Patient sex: M
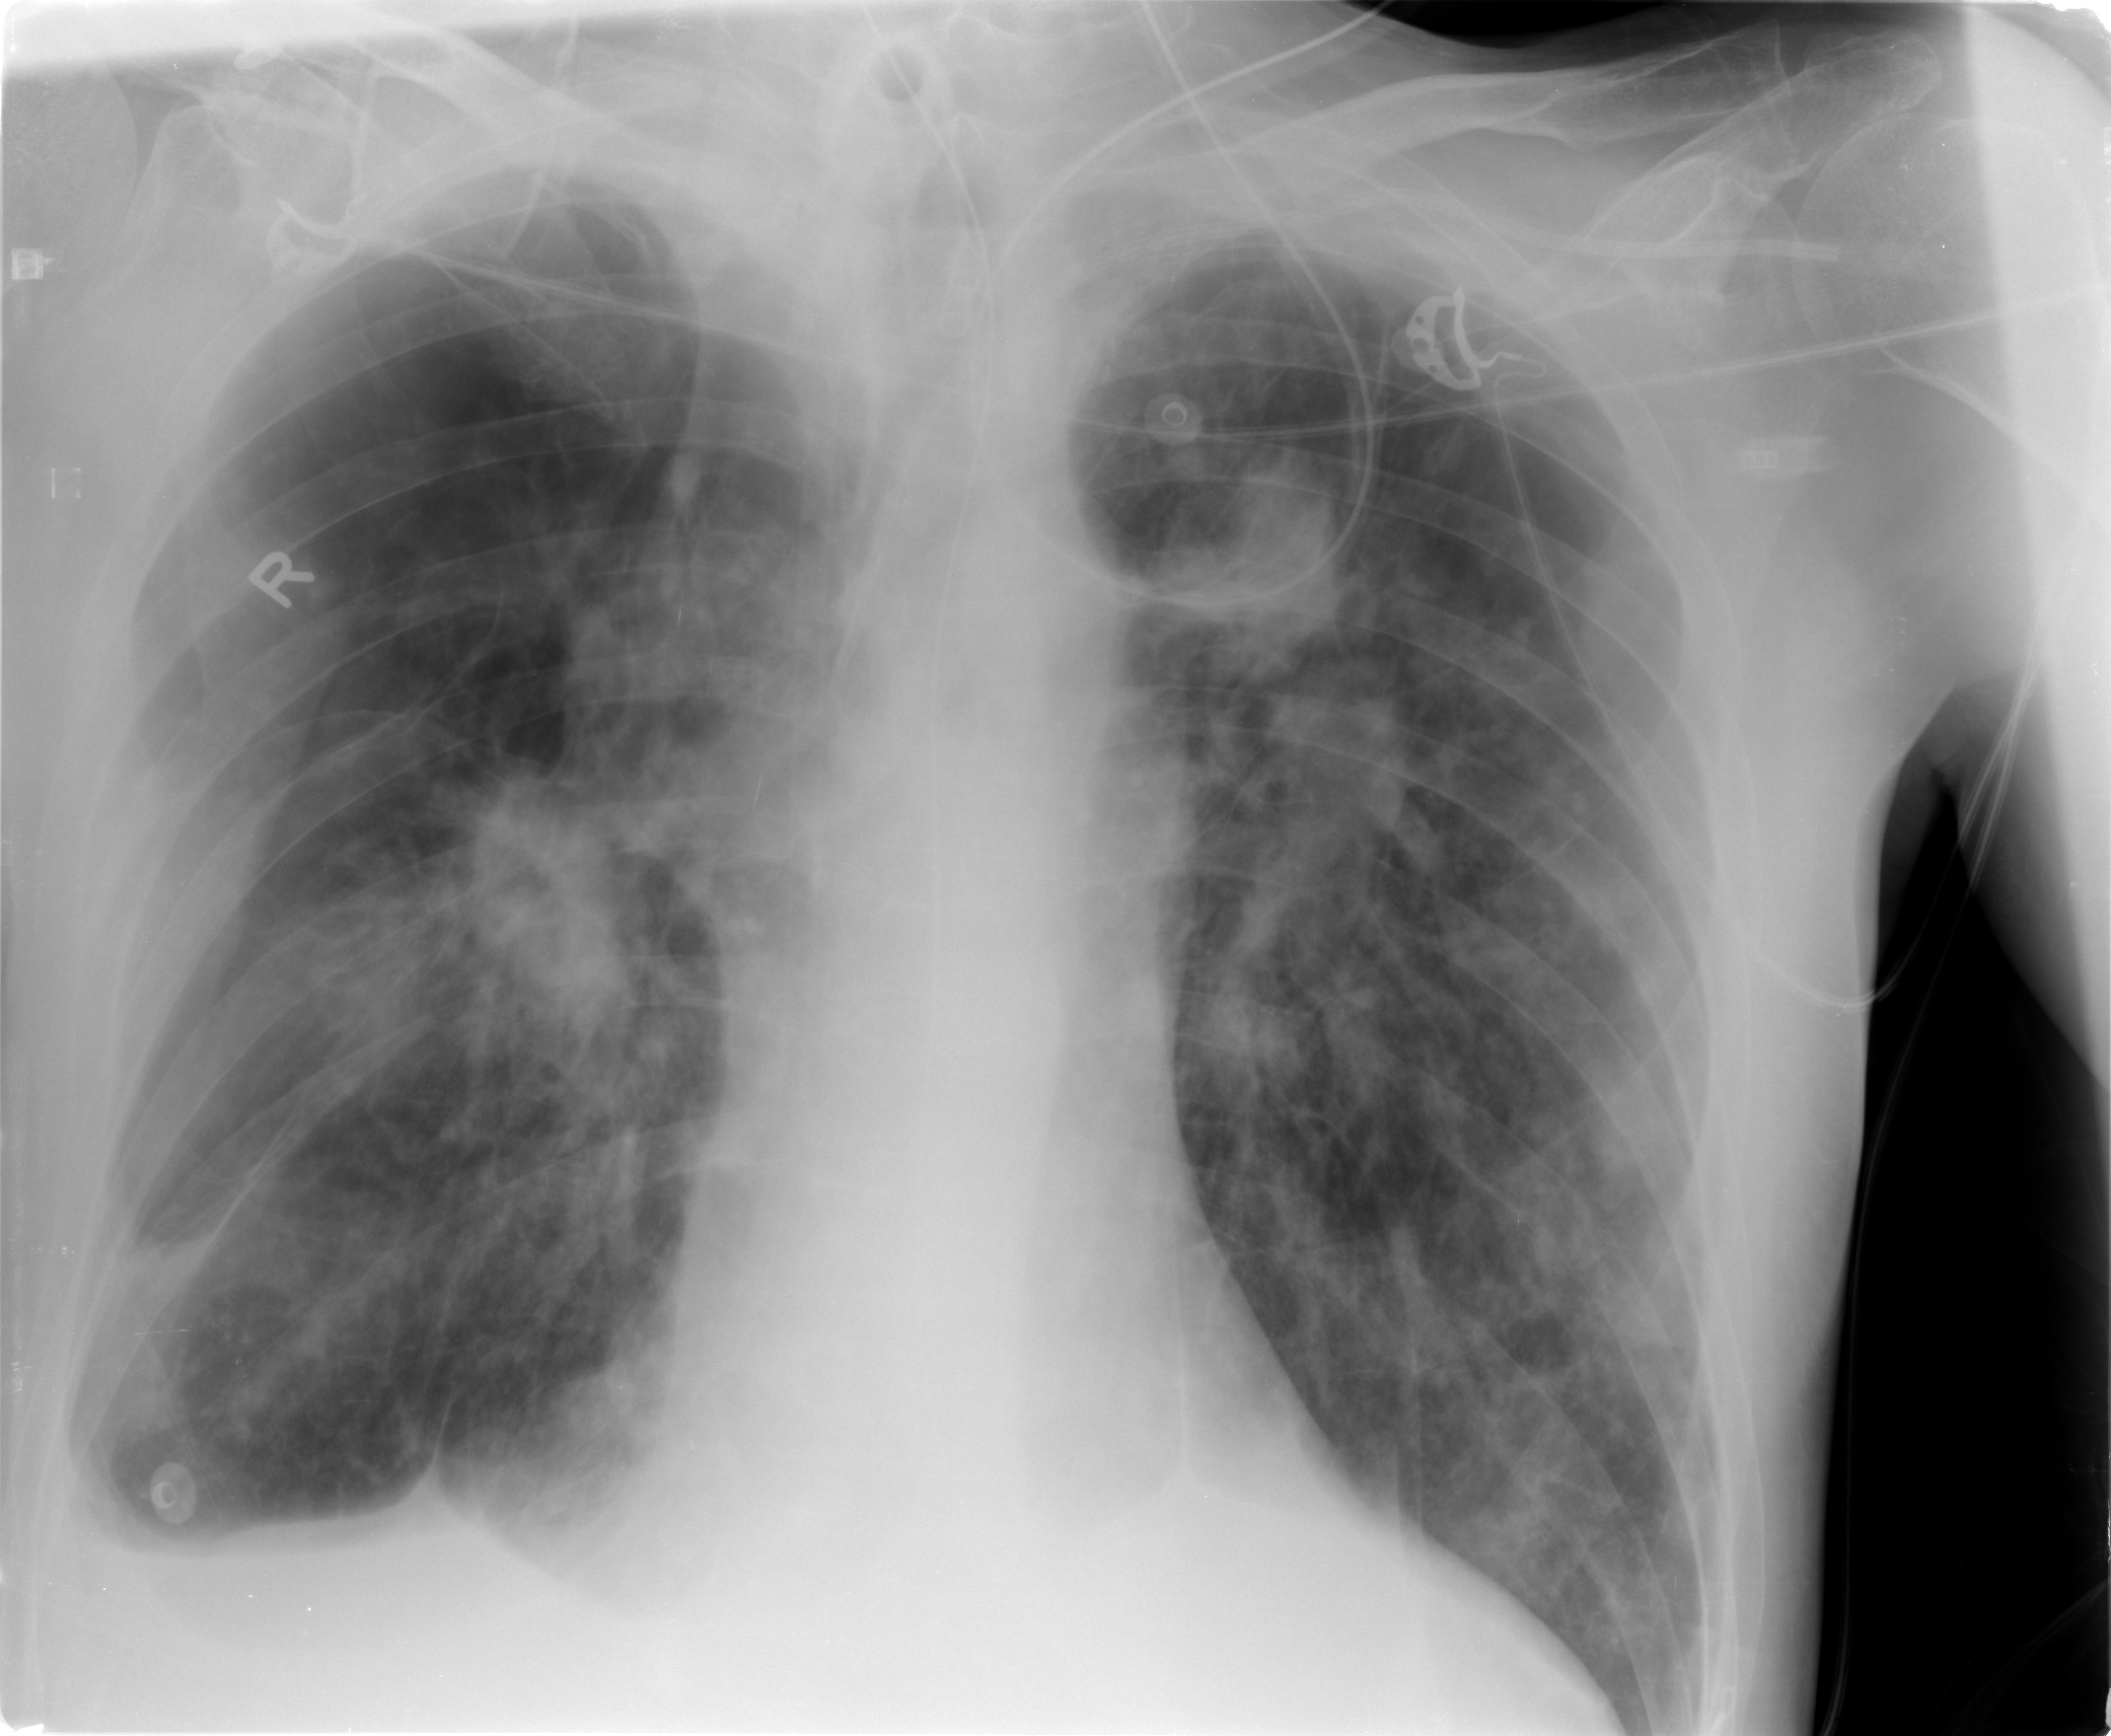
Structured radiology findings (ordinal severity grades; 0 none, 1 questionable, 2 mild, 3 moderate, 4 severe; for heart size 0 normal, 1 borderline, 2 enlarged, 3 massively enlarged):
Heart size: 0
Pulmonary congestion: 2
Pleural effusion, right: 2
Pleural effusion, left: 0
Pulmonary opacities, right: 3
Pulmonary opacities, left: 3
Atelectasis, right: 2
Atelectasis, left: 2